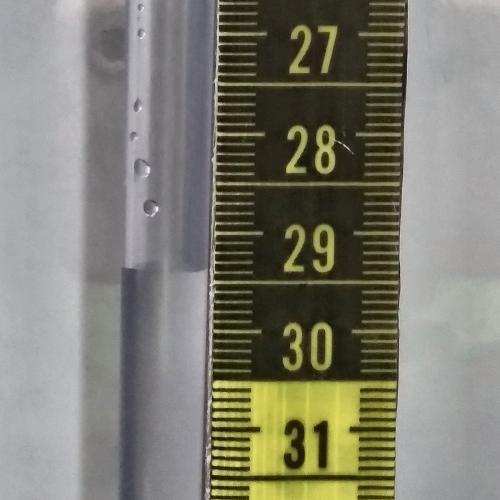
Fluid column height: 29.4 cm